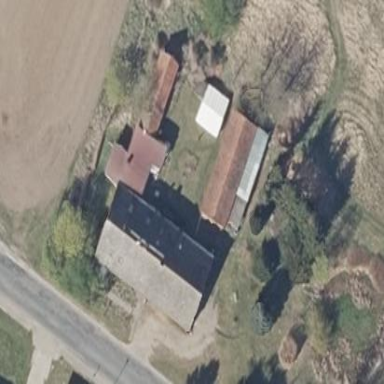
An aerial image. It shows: Detached building with gabled roof.